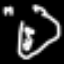
Label: mushroom